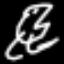
Label: frog